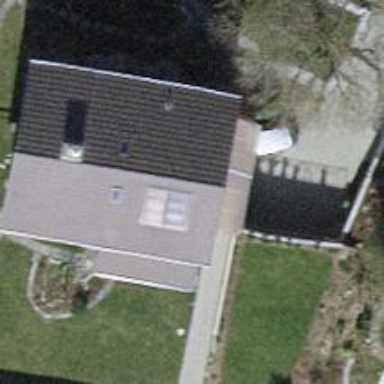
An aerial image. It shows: Detached building with gabled tile roof.